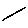
Label: line